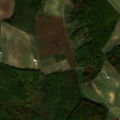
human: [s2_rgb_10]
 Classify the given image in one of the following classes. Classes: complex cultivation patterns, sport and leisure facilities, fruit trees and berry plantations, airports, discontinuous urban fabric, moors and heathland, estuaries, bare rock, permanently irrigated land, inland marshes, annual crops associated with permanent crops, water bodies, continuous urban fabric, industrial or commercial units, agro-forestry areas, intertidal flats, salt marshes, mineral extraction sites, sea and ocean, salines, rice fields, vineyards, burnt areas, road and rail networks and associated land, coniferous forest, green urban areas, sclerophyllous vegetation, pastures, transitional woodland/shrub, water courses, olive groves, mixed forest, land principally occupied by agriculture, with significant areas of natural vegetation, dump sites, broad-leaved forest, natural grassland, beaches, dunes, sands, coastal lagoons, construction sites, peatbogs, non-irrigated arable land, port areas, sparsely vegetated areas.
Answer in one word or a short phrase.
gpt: non-irrigated arable land, complex cultivation patterns, land principally occupied by agriculture, with significant areas of natural vegetation, broad-leaved forest